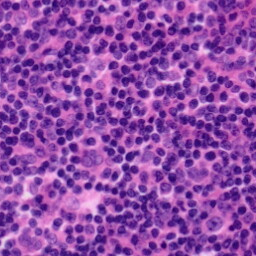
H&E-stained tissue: Tonsil